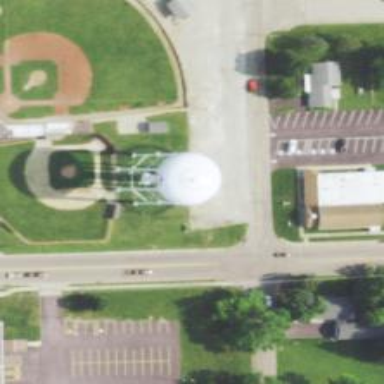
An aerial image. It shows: Water tower that is man-made.